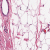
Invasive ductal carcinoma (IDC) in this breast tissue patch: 0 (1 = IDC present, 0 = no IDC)